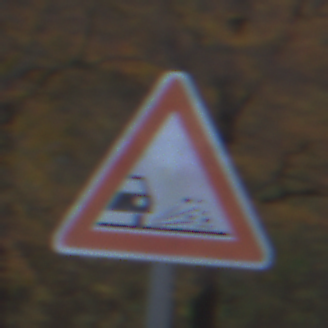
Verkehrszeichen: SplittSchotter
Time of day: SunriseSunset
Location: Outdoor (Nature)
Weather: PartlyCloudy
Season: Autumn
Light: Natural